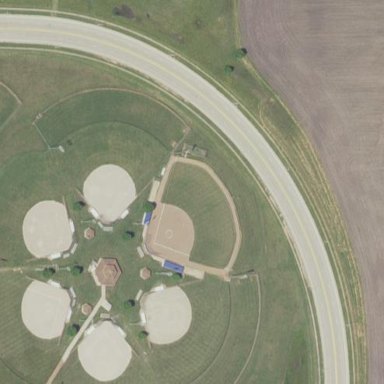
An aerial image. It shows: Baseball pitch for leisure land activities.